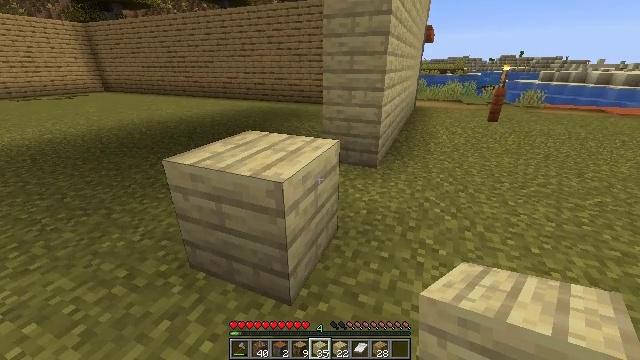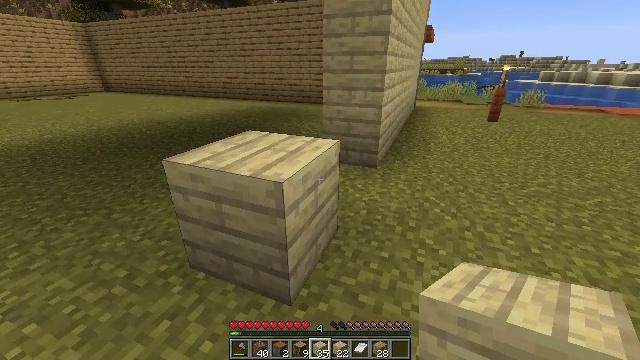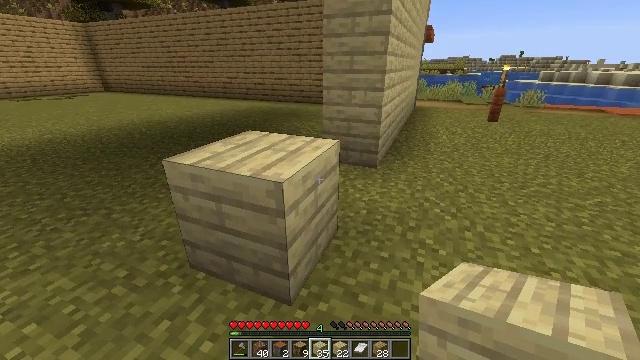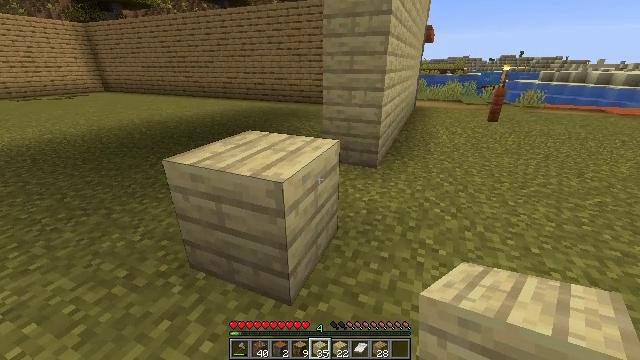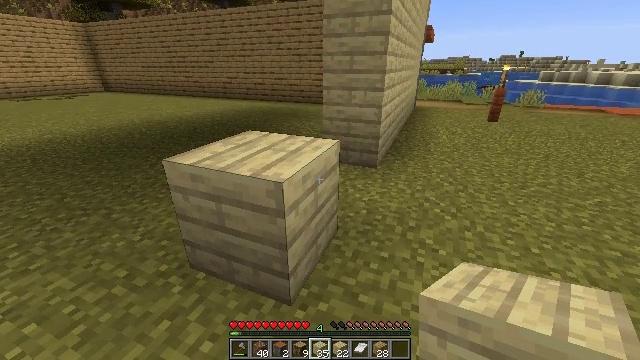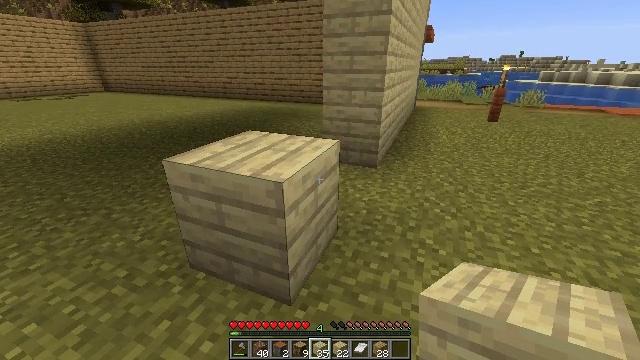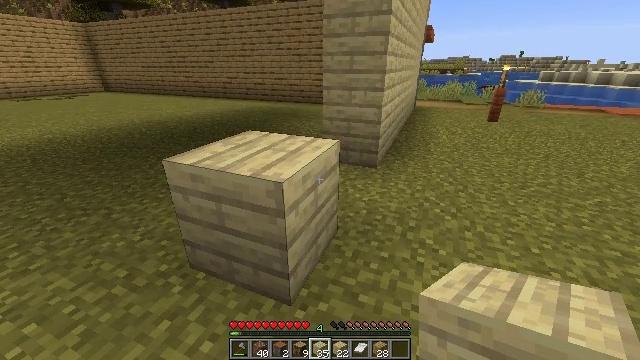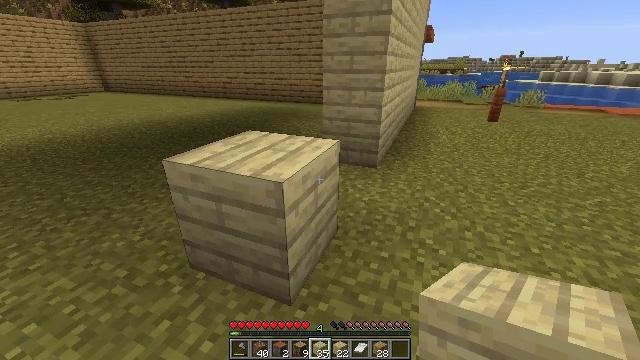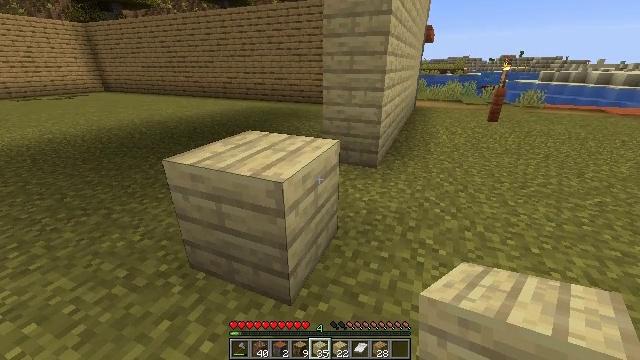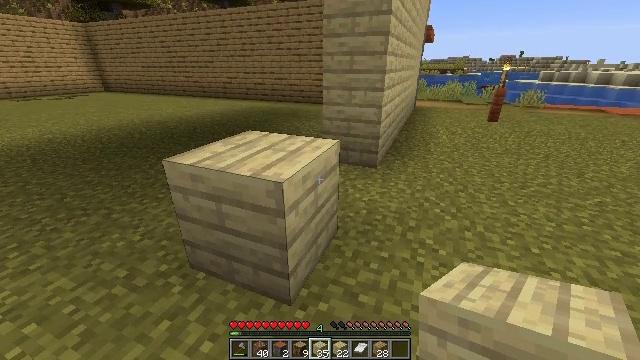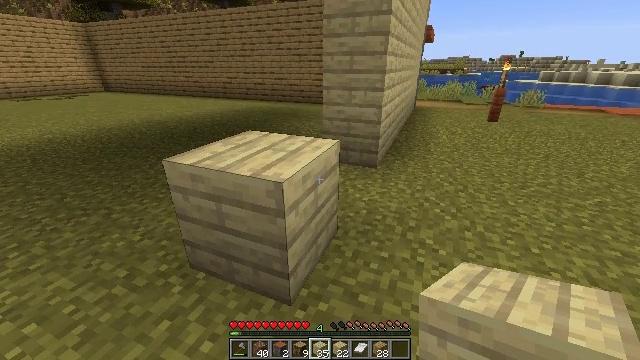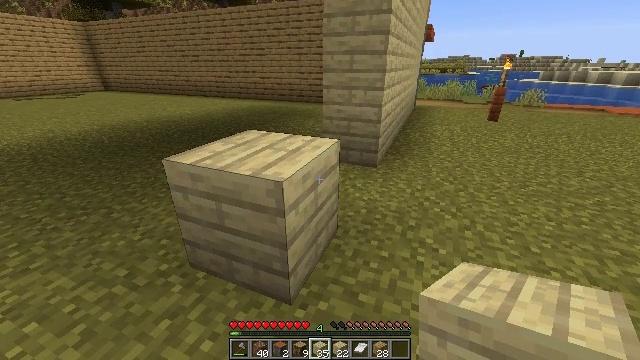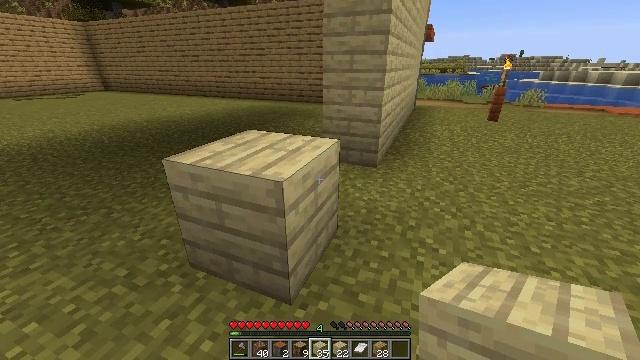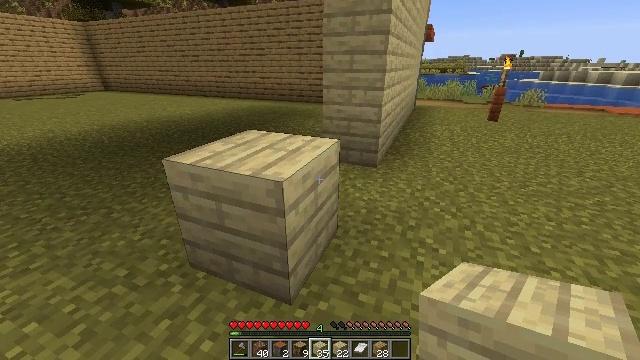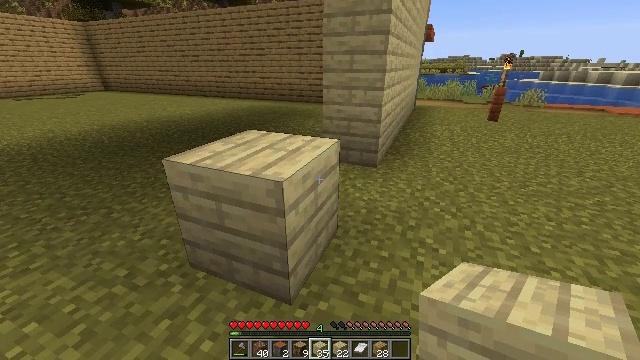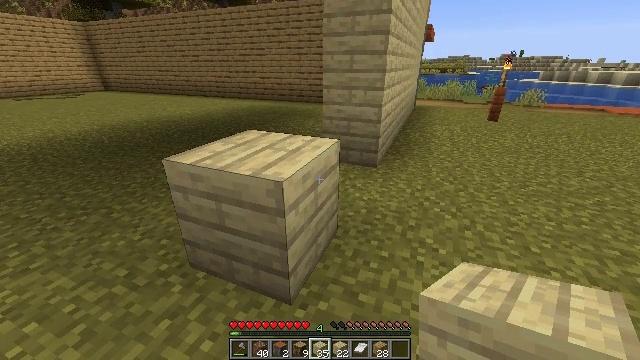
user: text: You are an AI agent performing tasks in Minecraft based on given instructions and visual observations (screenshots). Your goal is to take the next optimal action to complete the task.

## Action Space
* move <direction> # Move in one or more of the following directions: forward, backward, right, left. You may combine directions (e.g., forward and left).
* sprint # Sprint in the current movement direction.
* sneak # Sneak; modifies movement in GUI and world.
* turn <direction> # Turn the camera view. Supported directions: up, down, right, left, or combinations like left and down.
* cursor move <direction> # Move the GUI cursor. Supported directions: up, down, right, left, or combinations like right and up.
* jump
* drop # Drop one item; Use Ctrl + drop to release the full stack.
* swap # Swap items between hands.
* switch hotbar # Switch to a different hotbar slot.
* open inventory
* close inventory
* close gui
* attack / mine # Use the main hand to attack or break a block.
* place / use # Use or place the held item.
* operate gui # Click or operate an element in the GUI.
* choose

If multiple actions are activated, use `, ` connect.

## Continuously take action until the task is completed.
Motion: motion action
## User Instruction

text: Break the existing birch planks.
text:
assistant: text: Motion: no_op
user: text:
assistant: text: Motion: no_op
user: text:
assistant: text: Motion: no_op
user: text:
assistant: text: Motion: no_op
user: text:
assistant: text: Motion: no_op
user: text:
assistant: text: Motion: no_op
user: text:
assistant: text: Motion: no_op
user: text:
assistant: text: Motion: no_op
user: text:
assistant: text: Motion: no_op
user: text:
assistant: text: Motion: no_op
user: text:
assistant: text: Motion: no_op
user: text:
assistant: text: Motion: no_op
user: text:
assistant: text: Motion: no_op
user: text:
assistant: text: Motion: no_op
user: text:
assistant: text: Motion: no_op
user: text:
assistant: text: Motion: no_op
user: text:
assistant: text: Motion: no_op
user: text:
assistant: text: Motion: no_op
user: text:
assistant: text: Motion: no_op
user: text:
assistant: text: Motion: no_op
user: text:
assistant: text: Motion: no_op
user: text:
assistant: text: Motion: no_op
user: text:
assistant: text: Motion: no_op
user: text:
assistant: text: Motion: no_op
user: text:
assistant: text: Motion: no_op
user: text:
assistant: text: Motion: no_op
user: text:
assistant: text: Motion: no_op
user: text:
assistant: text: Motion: no_op
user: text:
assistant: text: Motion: no_op
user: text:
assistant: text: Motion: no_op